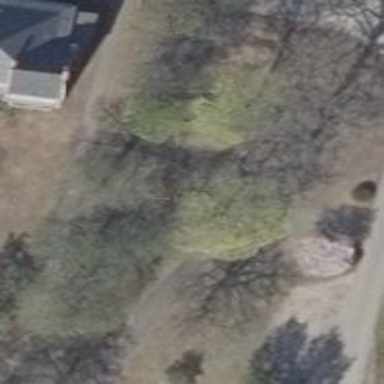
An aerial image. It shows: Semi-evergreen tree with broadleaved leaves.